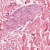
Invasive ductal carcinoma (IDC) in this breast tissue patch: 0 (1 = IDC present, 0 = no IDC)